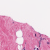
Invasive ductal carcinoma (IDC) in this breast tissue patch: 0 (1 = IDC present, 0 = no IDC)